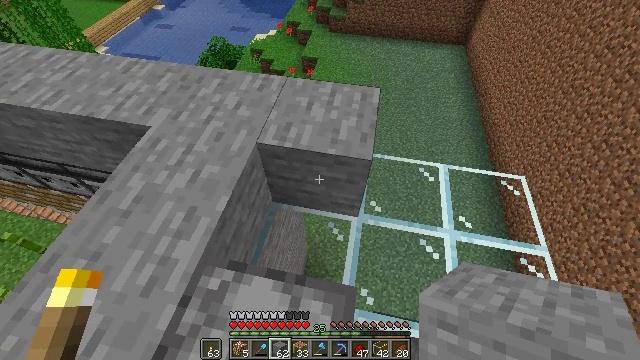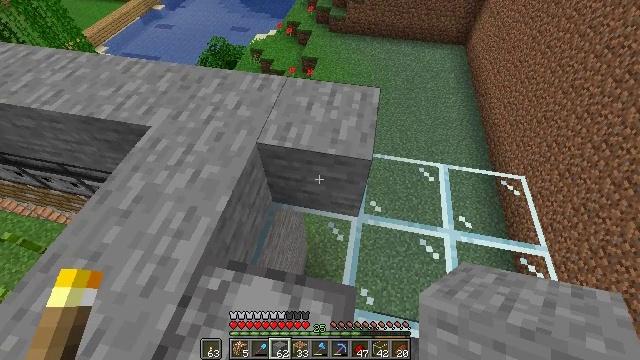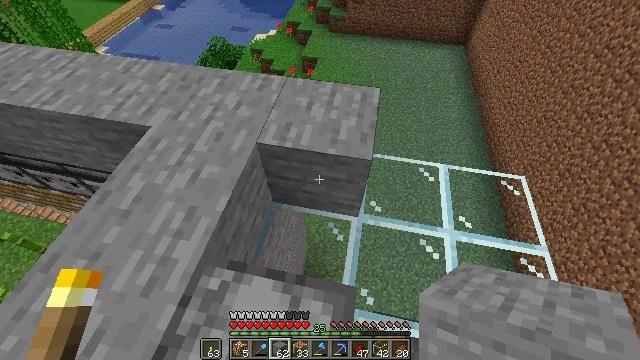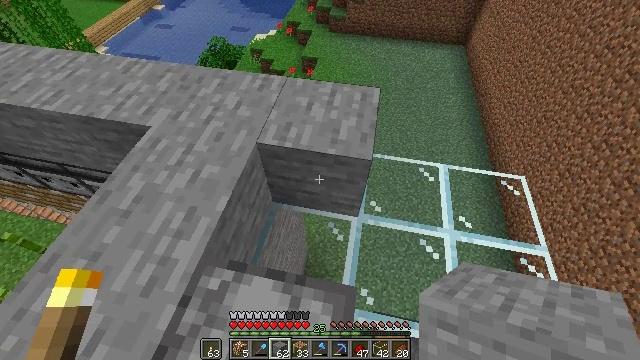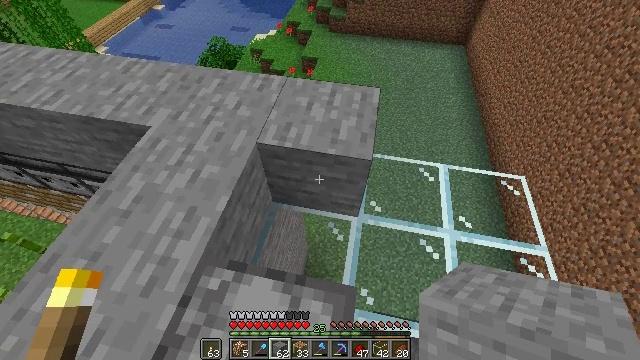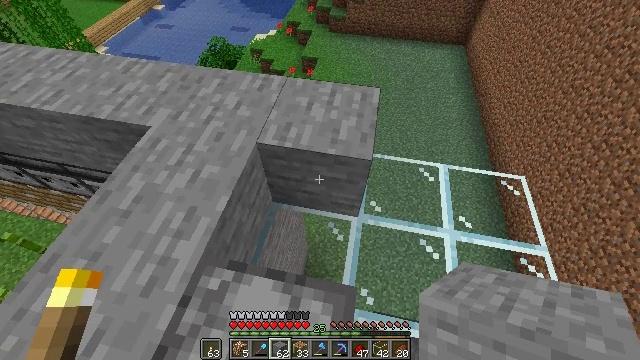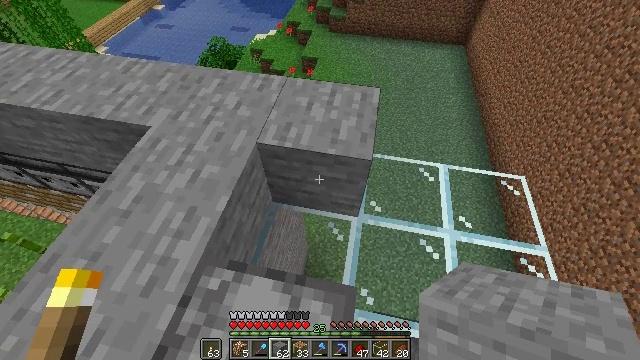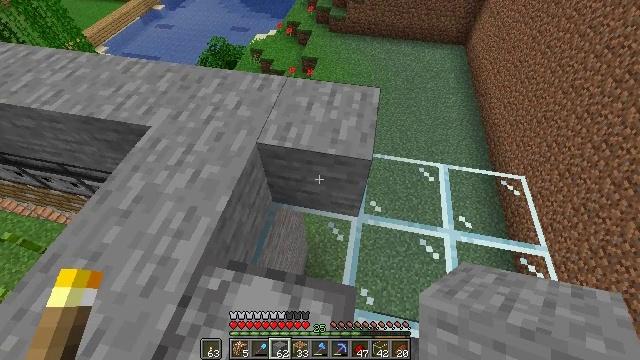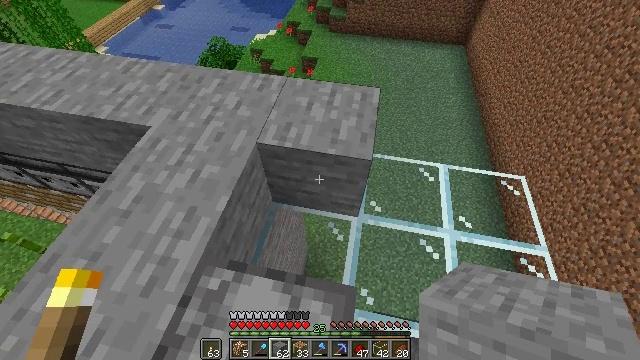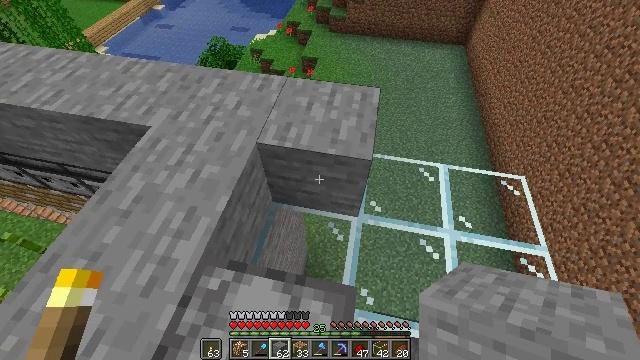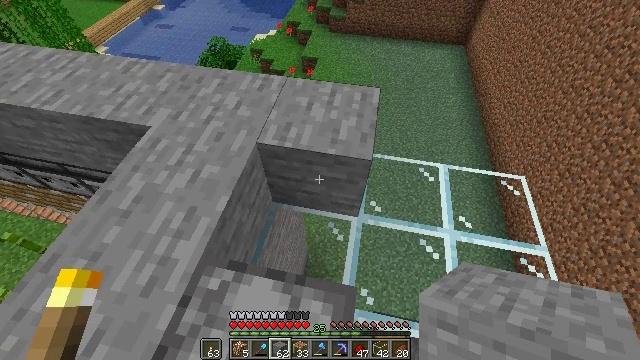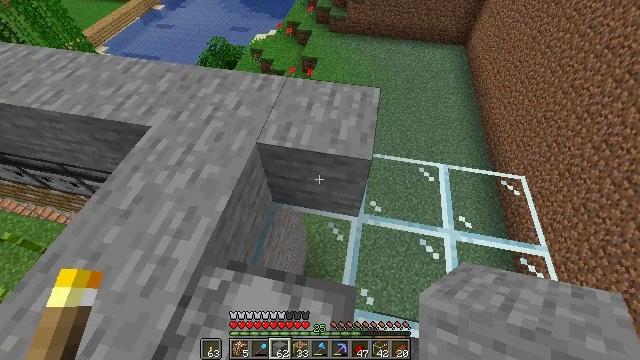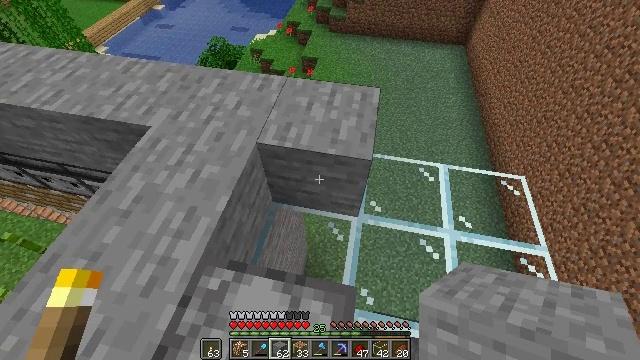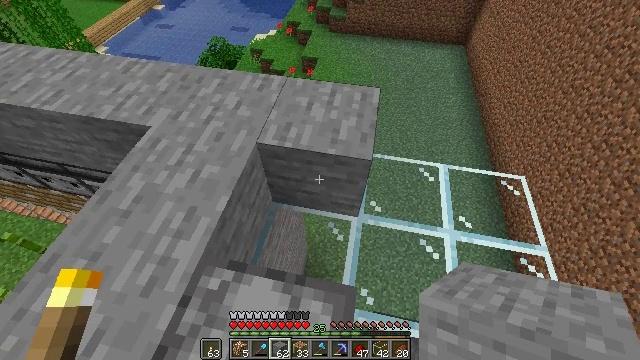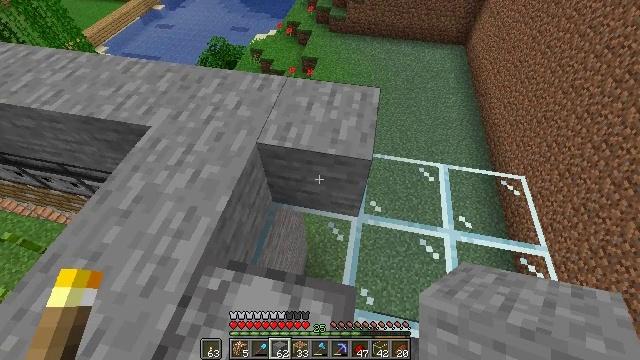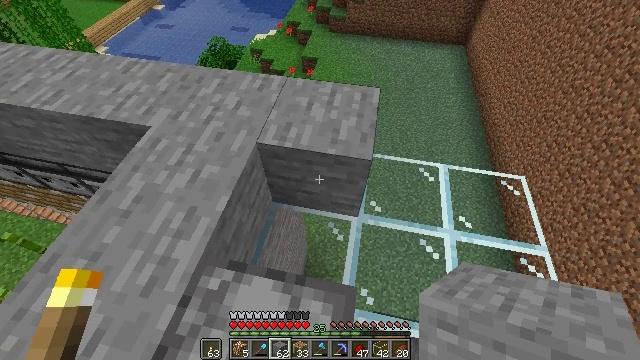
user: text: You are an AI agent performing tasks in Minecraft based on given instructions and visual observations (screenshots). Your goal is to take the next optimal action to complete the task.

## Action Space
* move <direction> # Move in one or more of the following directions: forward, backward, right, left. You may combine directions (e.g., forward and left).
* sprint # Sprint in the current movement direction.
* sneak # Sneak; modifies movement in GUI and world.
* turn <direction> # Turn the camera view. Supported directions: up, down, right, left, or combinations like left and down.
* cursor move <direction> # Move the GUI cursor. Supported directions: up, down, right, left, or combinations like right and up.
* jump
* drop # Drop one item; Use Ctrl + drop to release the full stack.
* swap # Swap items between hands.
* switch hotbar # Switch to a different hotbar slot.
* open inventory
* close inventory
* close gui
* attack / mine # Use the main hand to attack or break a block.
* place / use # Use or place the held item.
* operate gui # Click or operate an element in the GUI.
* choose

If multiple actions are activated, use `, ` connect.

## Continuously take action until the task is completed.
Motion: motion action
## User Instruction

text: Craft a comparator.
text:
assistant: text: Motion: no_op
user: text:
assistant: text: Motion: no_op
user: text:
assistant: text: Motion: no_op
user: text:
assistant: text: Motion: no_op
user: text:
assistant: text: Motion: no_op
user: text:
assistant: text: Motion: no_op
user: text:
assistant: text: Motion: no_op
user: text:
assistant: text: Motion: no_op
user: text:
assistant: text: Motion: no_op
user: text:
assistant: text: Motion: no_op
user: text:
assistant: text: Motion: no_op
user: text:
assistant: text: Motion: no_op
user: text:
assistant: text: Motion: no_op
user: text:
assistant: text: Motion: no_op
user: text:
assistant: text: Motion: no_op
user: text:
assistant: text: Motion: turn right and down
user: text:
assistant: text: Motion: turn right
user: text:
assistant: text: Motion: no_op
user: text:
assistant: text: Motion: no_op
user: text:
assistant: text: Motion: no_op
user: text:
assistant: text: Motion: no_op
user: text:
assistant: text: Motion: no_op
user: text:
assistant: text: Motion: no_op
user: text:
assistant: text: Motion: no_op
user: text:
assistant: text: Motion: turn right and down
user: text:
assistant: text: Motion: turn right and down
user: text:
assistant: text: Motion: turn right and down
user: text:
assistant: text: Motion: turn right and down
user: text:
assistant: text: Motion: turn right and down
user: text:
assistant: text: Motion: turn right and down